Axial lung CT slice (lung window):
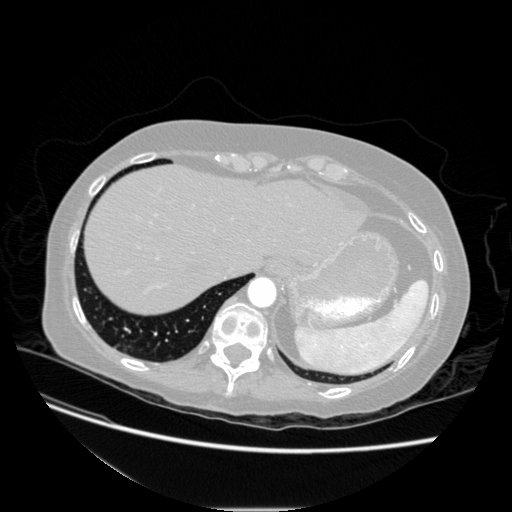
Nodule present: no